Question: I am using the latest version of iPython Notebook in Python 3 to display plots using '%matplotlib inline'. The legends in the plots have no background, the underlying figure shows through. When I create the plots using the terminal or an IDE the legends are opaque. How can I make the legends in the iPython Notebook opaque too?
'''
py.rcParams['xtick.major.pad'] = 8
py.rcParams['ytick.major.pad'] = 8
py.rcParams['lines.linewidth'] = 2
py.rcParams['legend.fontsize'] = 12
py.rcParams['legend.fancybox'] = True
py.rcParams['axes.grid'] = True
py.figure(2, figsize=(14,6))
py.subplot(1,2,1)
py.plot(t, co, label='co')
py.plot(t, co2, label='co2')
py.plot(t, ch2o, label='ch2o')
py.plot(t, hcooh, label='hcooh')
py.plot(t, ch4, label='ch4')
py.plot(t, glyox, label='glyox')
py.plot(t, c2h4o, label='c2h4o')
py.title('Cellulose Species, T = {} K'.format(Tinf))
py.xlabel('Time (s)')
py.ylabel('Mass Fraction')
py.legend(loc='best', numpoints=1)
py.subplot(1,2,2)
py.plot(t, haa, label='haa')
py.plot(t, c3h6o, label='c3h6o')
py.plot(t, hmfu, label='HMFU')
py.plot(t, lvg, label='LVG')
py.plot(t, h2, label='h2')
py.plot(t, h2o, label='h2o')
py.plot(t, char, label='char')
py.title('Cellulose Species, T = {} K'.format(Tinf))
py.xlabel('Time (s)')
py.legend(loc='best', numpoints=1)
py.show()
'''

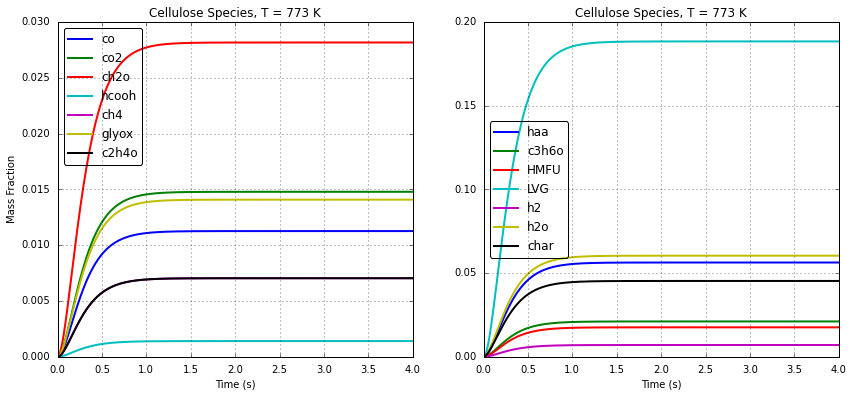
Answer: Try this:
When you create your legend assign it to a variable, say 'legend', and then add these lines:
'''
legend.get_frame().set_fc('w')
legend.get_frame().set_alpha(1)
legend.set_zorder(99)
'''
This will make the background of the legend white and in front of the lines.